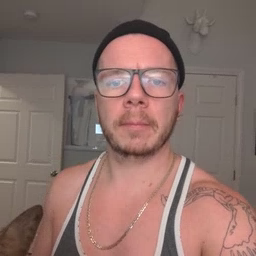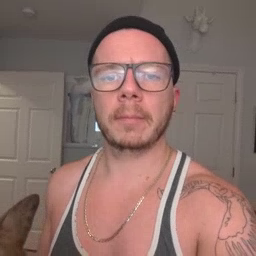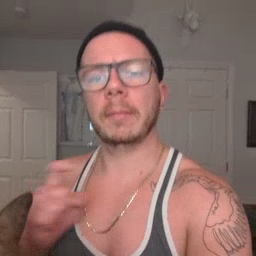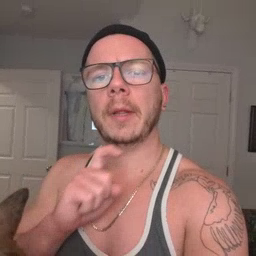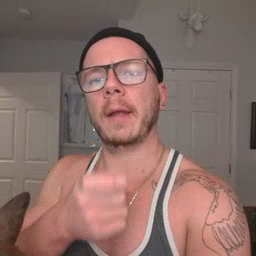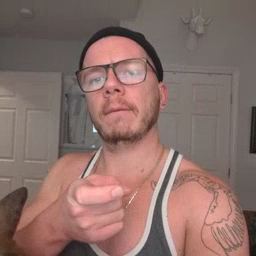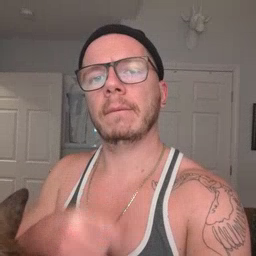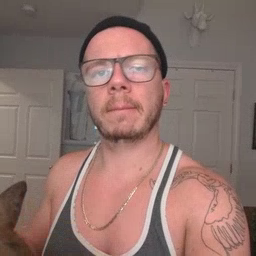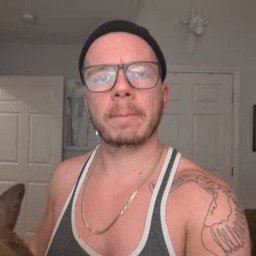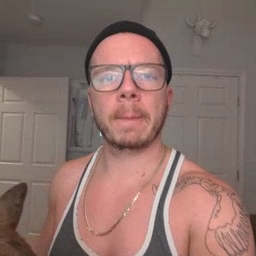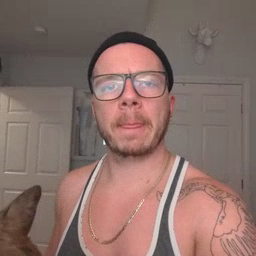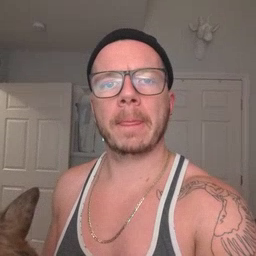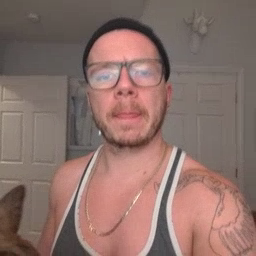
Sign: gift